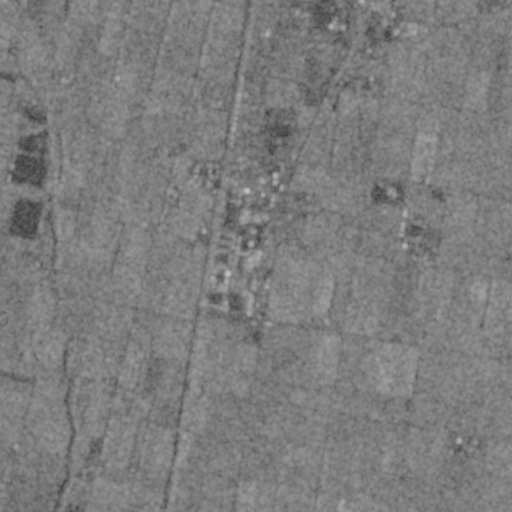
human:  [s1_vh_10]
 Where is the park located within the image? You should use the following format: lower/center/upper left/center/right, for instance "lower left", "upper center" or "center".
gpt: The park is located in the upper center of the image.
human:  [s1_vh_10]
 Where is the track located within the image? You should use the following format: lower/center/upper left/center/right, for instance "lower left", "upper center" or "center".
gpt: There is no track in the image.

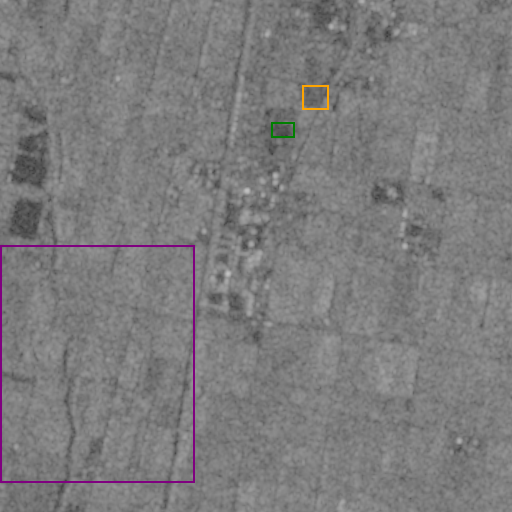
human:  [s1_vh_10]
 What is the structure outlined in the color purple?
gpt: The structure outlined in purple is a crop field.
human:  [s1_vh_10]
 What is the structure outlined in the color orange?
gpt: The structure outlined in orange is a park.
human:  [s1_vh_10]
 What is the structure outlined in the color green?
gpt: The structure outlined in green is a parking lot.
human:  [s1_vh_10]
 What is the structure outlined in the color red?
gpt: There is no red outline.